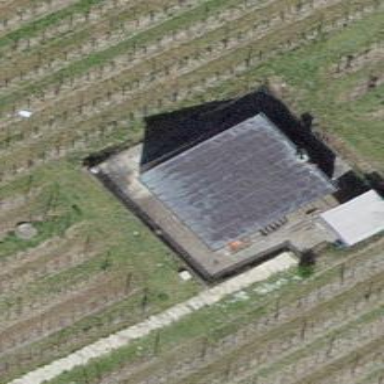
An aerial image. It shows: Farm building.